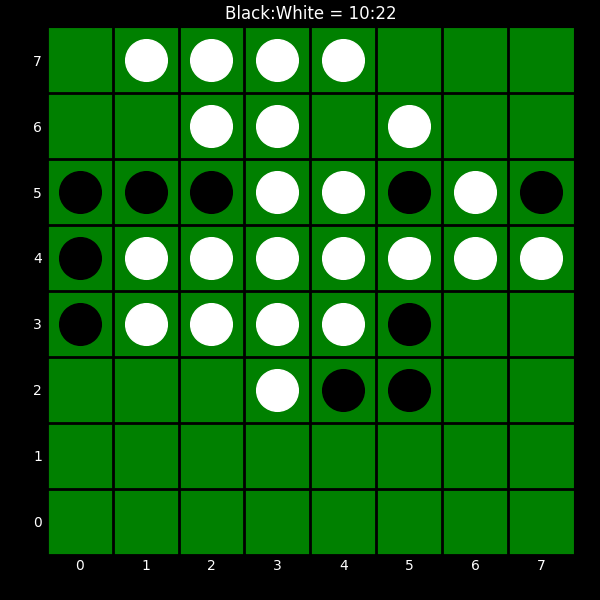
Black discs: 10
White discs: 22